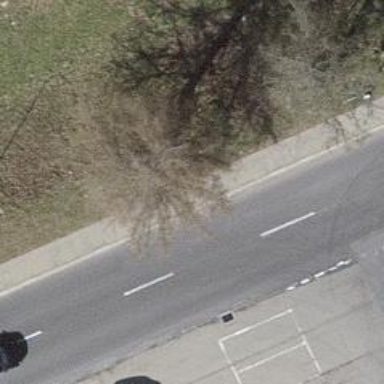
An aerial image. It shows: Deciduous tree with needle-leaved foliage.